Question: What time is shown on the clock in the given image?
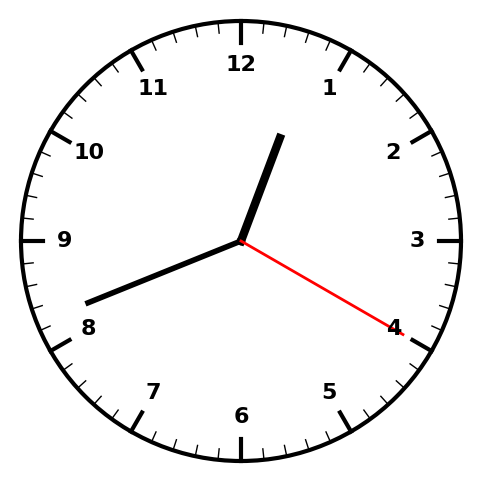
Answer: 12:41:20